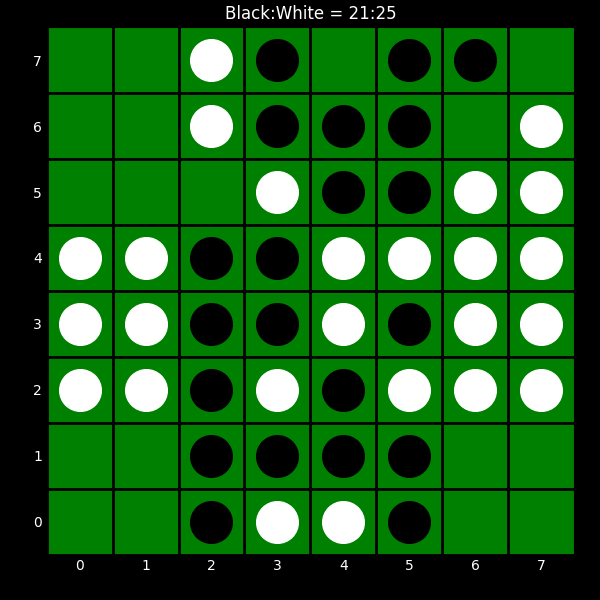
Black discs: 21
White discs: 25